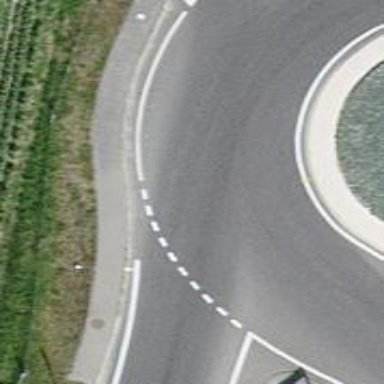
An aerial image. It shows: Tertiary road leading to roundabout.